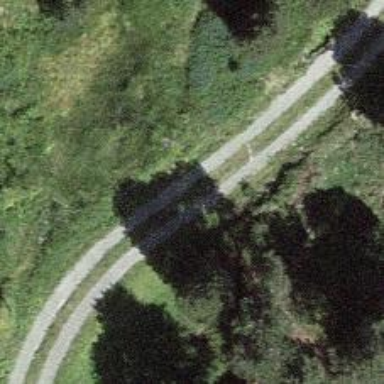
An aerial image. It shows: Gravel track with track type of grade3.